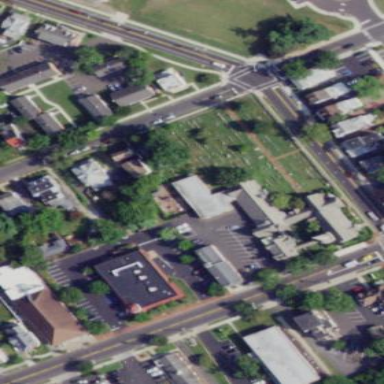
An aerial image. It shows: Graveyard.